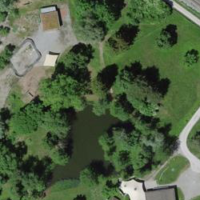
EUNIS habitat code: 53
Species observed at this site:
Episyrphus balteatus